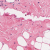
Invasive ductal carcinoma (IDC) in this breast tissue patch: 0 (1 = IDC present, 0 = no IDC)